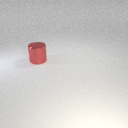
large red metal cylinder